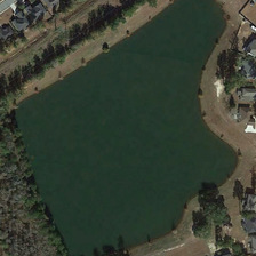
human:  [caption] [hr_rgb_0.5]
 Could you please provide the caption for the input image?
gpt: The lake is green.

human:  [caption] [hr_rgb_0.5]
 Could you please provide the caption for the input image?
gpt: The lake is green.

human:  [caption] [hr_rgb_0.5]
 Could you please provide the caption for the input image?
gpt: The pond is green.

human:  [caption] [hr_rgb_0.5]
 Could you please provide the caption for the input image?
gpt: The lake is green.

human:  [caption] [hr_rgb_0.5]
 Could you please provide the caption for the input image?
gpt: The pond is green.